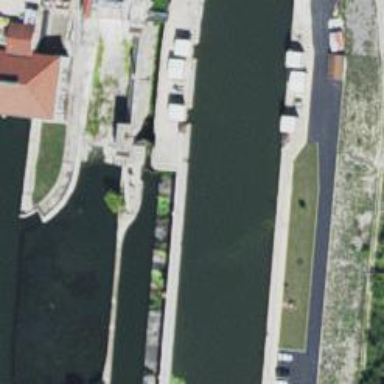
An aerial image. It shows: Lock gate on waterway.